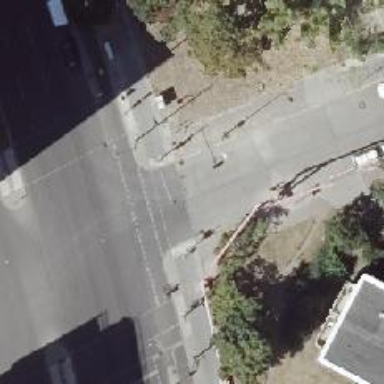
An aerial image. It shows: Road with traffic signals.